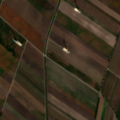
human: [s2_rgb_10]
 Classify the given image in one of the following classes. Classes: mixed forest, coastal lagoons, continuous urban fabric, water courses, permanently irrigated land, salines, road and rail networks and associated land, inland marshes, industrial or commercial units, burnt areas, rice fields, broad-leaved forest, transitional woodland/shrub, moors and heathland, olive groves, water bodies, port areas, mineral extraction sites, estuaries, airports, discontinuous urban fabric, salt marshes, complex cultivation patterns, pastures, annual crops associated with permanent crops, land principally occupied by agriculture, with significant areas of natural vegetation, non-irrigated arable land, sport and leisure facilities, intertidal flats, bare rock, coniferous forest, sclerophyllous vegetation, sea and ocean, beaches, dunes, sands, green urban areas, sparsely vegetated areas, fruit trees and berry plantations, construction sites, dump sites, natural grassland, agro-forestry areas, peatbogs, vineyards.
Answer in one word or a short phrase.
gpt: non-irrigated arable land